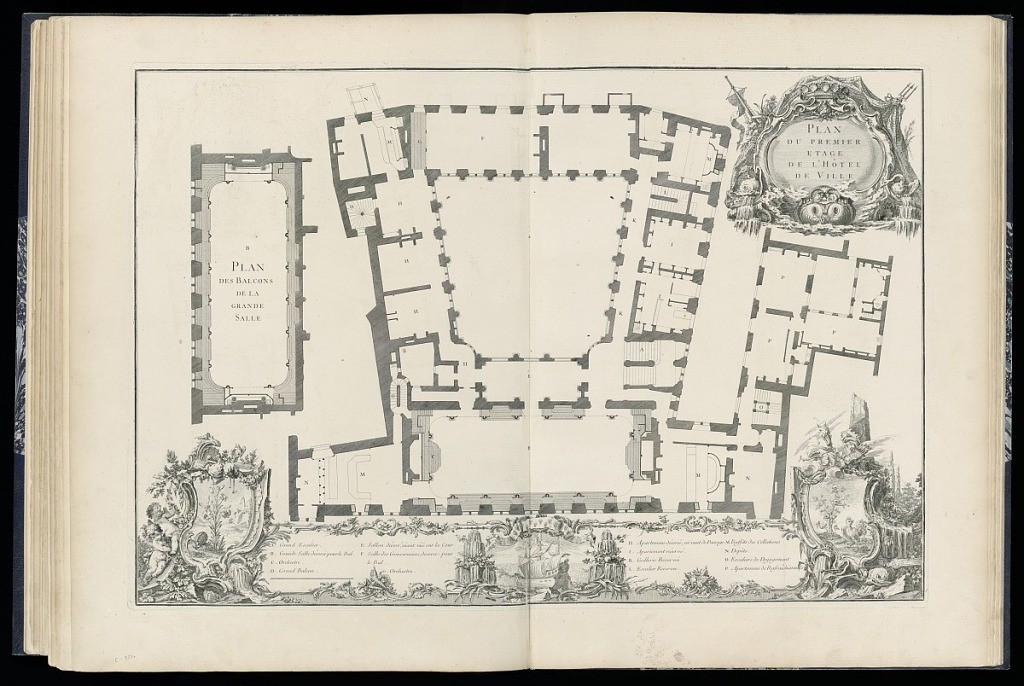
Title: Plan of the Balconies and Ground Floor of the Hôtel de Ville
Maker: Jean François Blondel, French, 1681–1756
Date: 1751
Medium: Engraving on laid paper
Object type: Bound print
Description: Plan of the set-up for the masked ball at the Hôtel de Ville given in honor of the marriage of Louis Dauphin and Maria Teresa of Spain given on February 28, 1745. The plate features elaborate rocaille cartouches at the bottom.